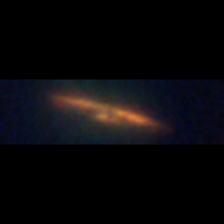
Taxon: Pennate
Group: Diatoms